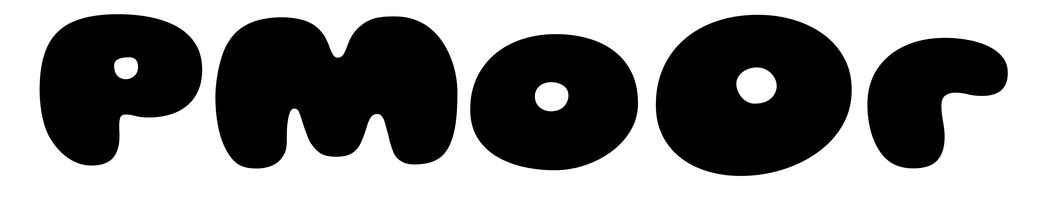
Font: Gluten_Black